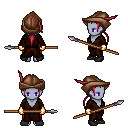
a pixel art fantasy rpg character, female body template, dark elf, purple skin, brown robe, red pants, ruby red ponytail hairstyle, leather cap, gold gloves, black shoes, spear, four views (front, back, left, right), 2x2 character sprite sheet, small pixel art, hard edges, no anti-aliasing